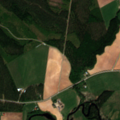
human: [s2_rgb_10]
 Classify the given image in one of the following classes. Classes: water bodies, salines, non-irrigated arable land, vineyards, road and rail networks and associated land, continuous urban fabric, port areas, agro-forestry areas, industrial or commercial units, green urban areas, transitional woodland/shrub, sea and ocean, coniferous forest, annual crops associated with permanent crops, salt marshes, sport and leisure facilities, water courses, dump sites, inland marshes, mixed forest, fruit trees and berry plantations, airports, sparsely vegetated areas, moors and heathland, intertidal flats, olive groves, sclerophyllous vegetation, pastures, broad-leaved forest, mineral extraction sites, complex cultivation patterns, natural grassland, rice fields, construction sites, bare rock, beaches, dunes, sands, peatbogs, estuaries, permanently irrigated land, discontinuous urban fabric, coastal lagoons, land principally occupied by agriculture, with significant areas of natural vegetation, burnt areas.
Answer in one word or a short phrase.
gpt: non-irrigated arable land, land principally occupied by agriculture, with significant areas of natural vegetation, coniferous forest, mixed forest, transitional woodland/shrub